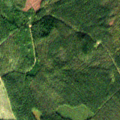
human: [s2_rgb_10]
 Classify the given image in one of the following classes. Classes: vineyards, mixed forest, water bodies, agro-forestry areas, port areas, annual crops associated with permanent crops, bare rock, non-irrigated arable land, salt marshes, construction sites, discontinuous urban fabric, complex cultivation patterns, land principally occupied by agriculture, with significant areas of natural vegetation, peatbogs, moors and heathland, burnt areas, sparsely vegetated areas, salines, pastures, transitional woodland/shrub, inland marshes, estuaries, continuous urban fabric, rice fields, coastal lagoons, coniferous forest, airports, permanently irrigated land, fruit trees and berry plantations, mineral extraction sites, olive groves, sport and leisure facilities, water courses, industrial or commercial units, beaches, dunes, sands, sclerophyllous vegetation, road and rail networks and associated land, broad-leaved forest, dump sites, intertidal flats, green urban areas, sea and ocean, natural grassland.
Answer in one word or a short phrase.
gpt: coniferous forest, transitional woodland/shrub